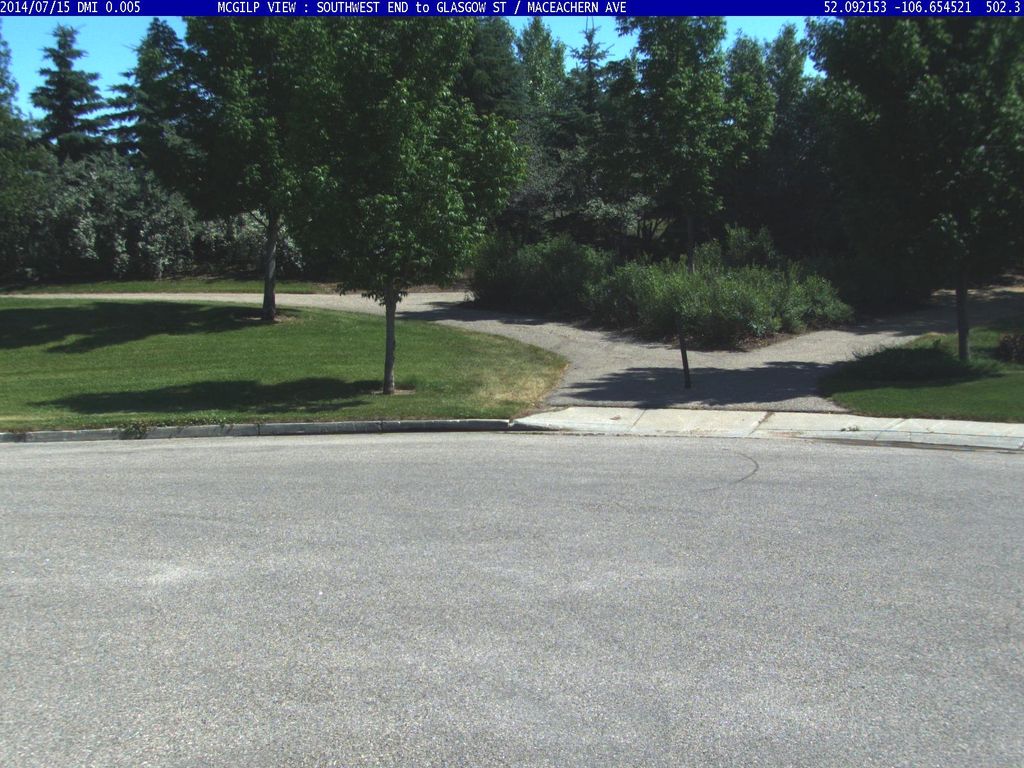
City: saskatoon